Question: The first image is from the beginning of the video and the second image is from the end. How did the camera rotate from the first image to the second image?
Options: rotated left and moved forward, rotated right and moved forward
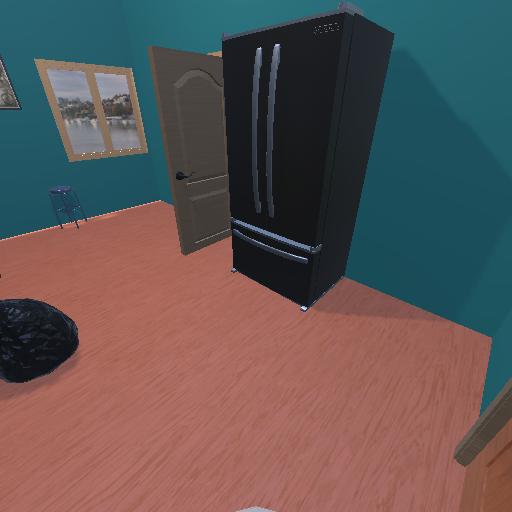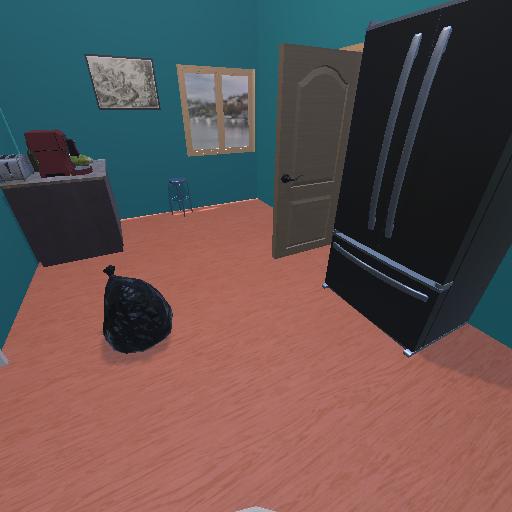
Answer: rotated left and moved forward